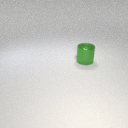
large green metal cylinder